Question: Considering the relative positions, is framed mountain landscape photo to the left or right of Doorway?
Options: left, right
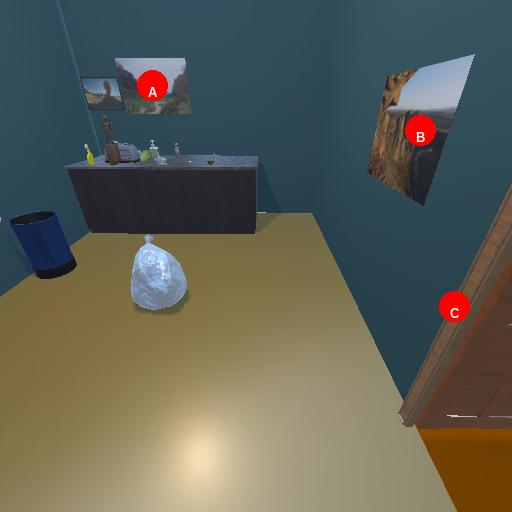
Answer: left